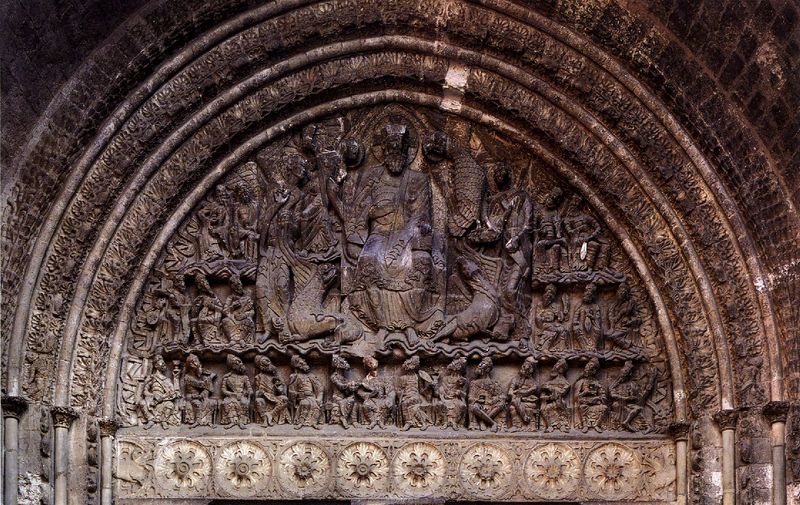
Titel: Südportal der ehemaligen Abtei St-Pierre in Moissac
Standort: Moissac, St. Pierre (EU - F - Midi - Pyrénées)
Schlagwörter: flügel, menschen, sitzen, ausschnitt, blumen, männer, säulen, tür, blüten, tiere, muster, ornament, bart, richter, barock, diener, stein, türbogen, kirche, gewand, gotik, krone, kreis, rund, engel, relief, wellen, bogen, fassade, rundbogen, könig, thron, detail, floral, ornamente, tor, foto, oben, bögen, eingang, torbogen, detailliert, herrscher, gebet, altar, architrav, kapitelle, kathedrale, schnitzerei, halbrund, fries, portal, sims, heiligenschein, rosette, christus, jesus, portikus, romanik, kapelle, besatz, jünger, tpr, ungeheuer, drachen, rosetten, tympanon, rondell, kreut, teile, restauration, apostel, heiliger geist, weltenrichter